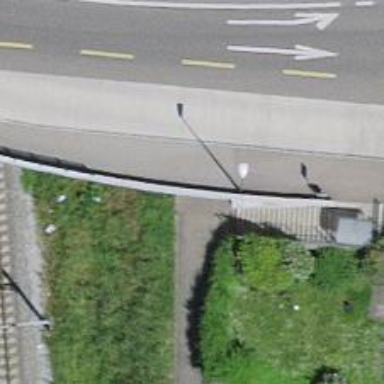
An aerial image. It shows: Path through tunnel.